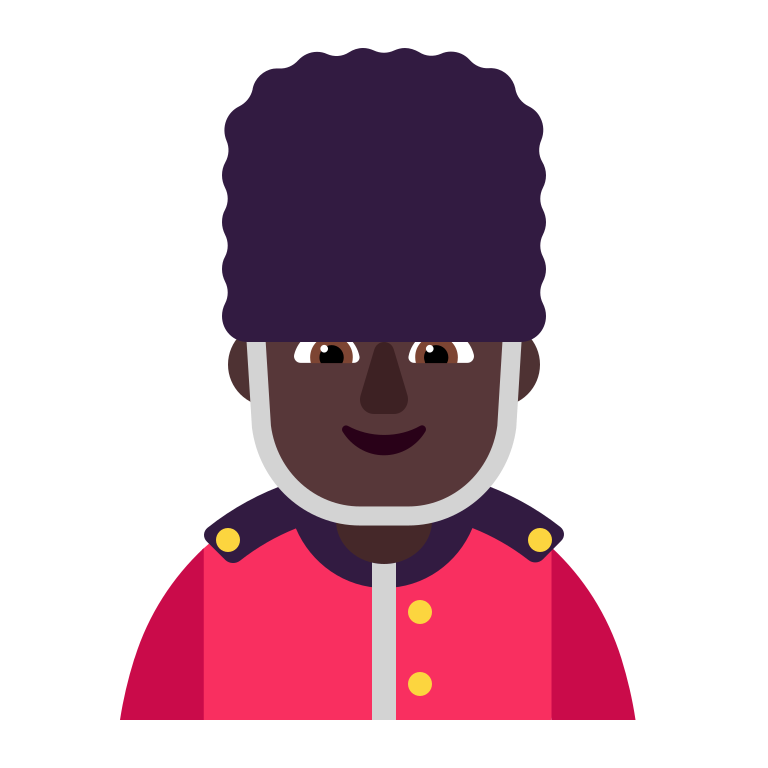
man guard flat dark